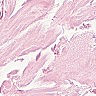
Metastatic tissue present: no